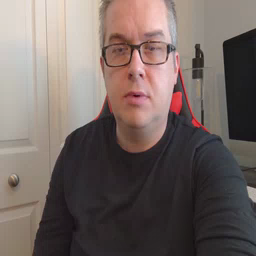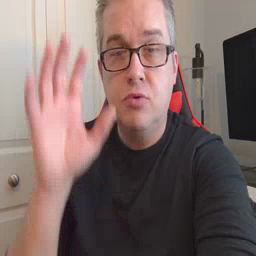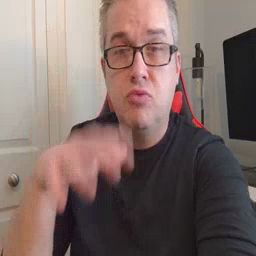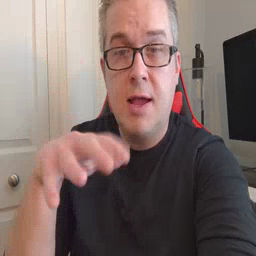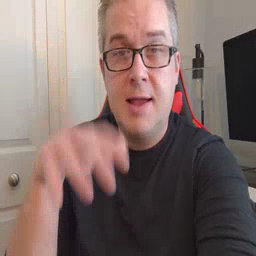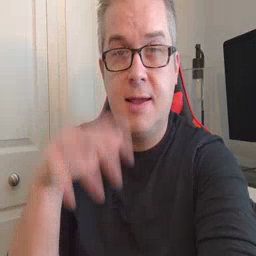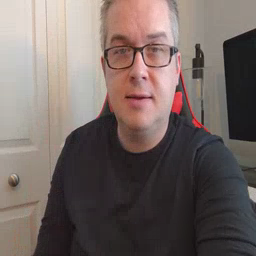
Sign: rain